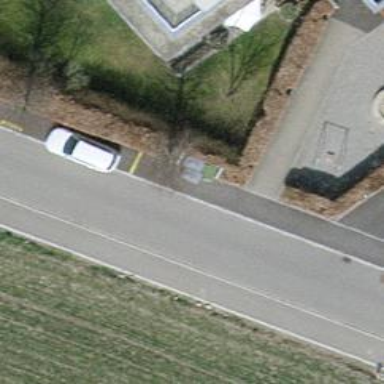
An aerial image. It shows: Hedge barrier.